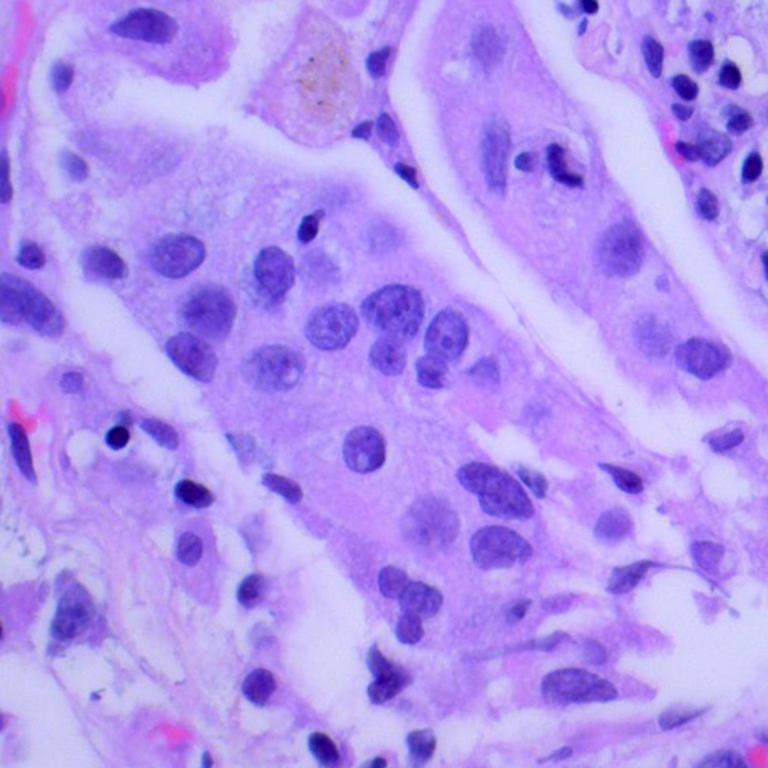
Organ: lung
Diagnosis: adenocarcinomas